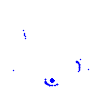
Particle: proton